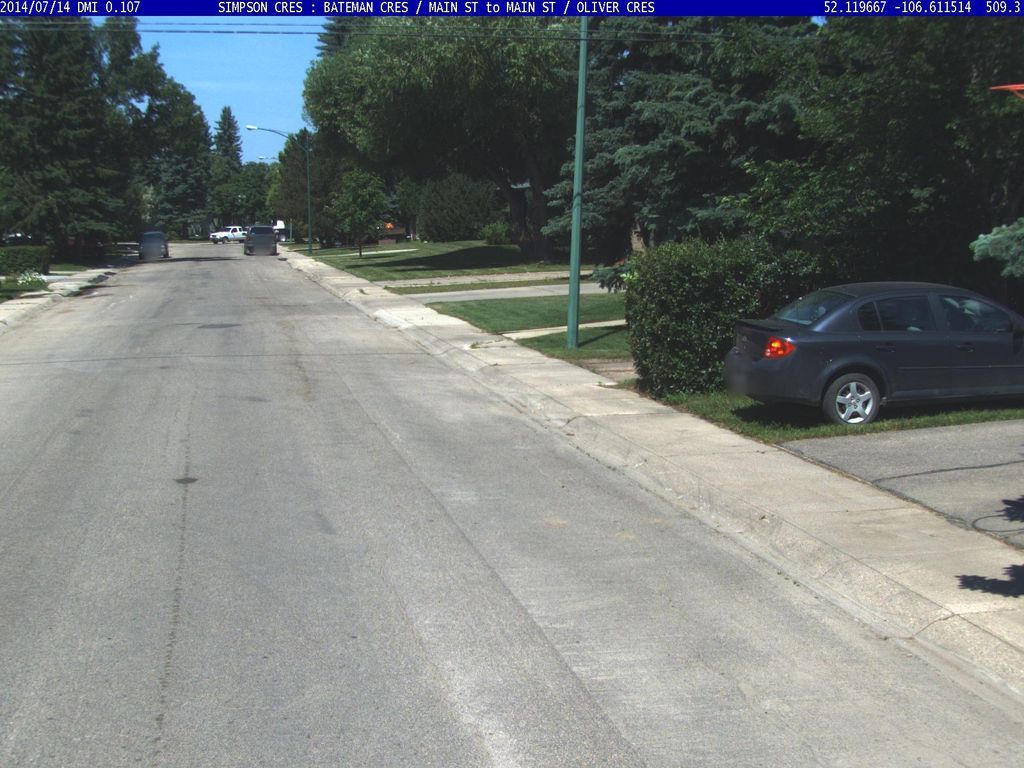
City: saskatoon